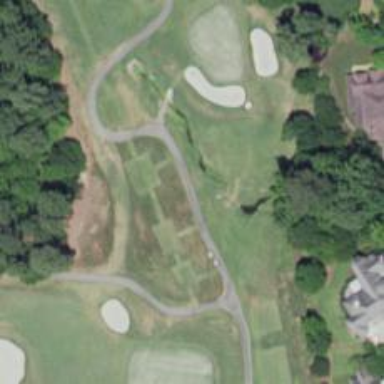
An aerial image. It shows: Golf cartpath that is also road path.